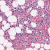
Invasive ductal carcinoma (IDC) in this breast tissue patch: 1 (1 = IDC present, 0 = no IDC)